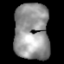
Tissue: lung
Cell type: Epithelial cells
Senescence score: 0.2322
Nuclear area (px): 1952
Mean DAPI intensity: 148.42